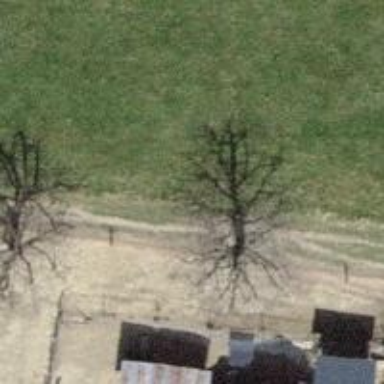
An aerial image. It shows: Single tag "natural: tree."